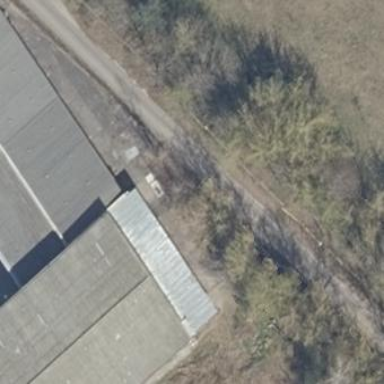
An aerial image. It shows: Shed building.